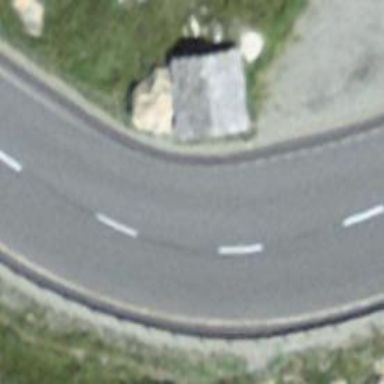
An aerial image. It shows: Primary road with asphalt surface.